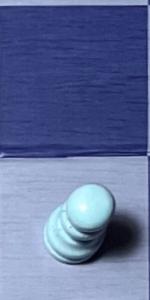
Label: Pawn_White